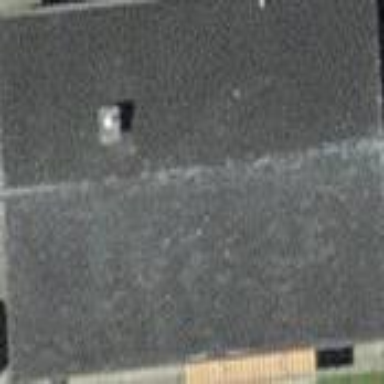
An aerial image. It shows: Simple house.